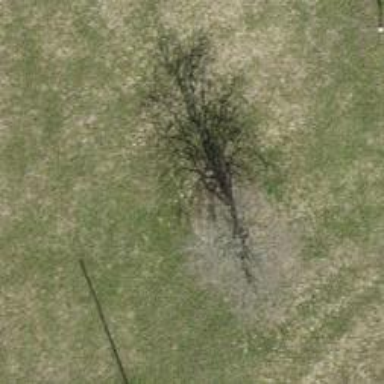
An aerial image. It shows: Urban tree adds touch of nature to the surroundings.